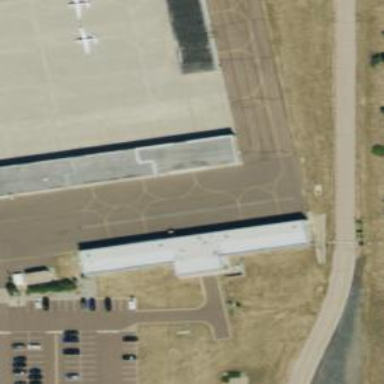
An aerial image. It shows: Image of taxiway at airport.